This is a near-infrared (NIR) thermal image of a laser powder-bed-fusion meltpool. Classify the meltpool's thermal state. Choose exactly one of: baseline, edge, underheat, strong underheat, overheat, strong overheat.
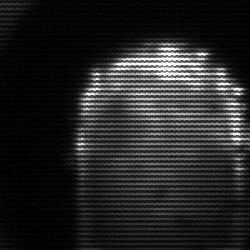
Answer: baseline